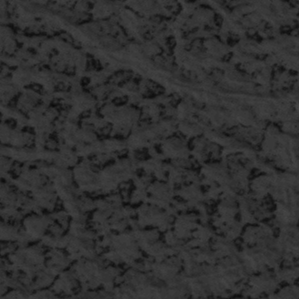
Label: frost